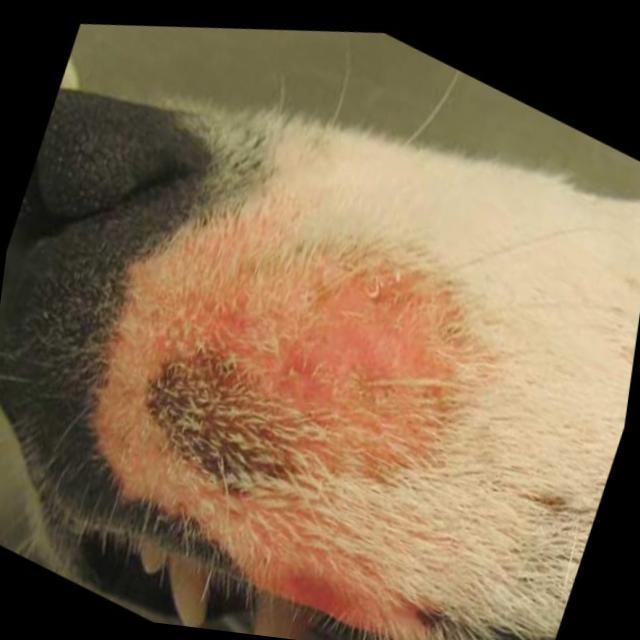
Canine ringworm (Dermatophytosis) — fungal infection caused by Microsporum or Trichophyton. Presents with circular alopecia, scaling, crusting, and broken hairs.